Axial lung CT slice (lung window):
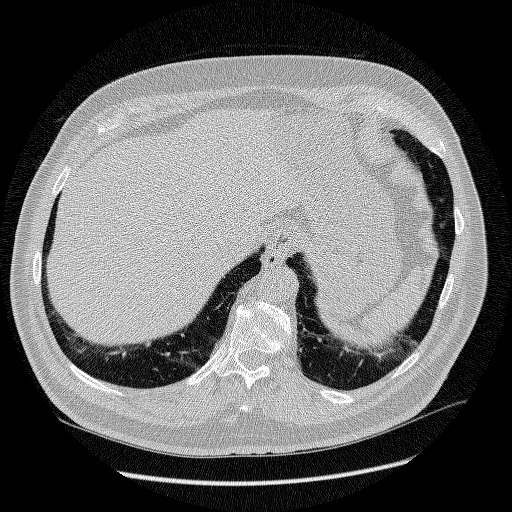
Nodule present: no